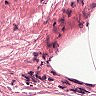
Metastatic tissue present: no